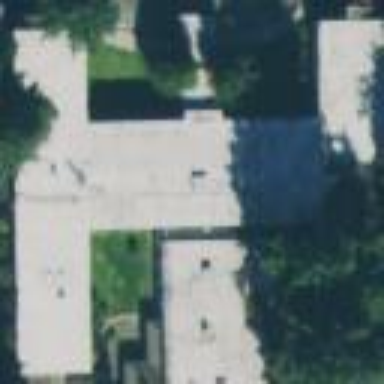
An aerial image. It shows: Retirement home building.